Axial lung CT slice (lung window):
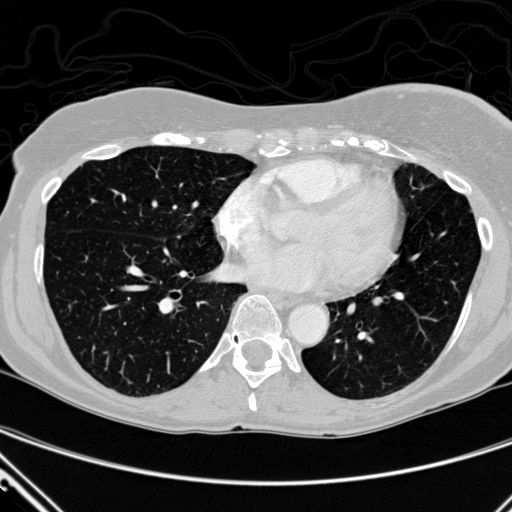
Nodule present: no